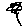
Label: flower